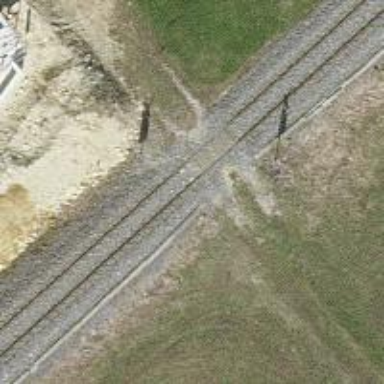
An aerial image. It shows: Level crossing along the railway.